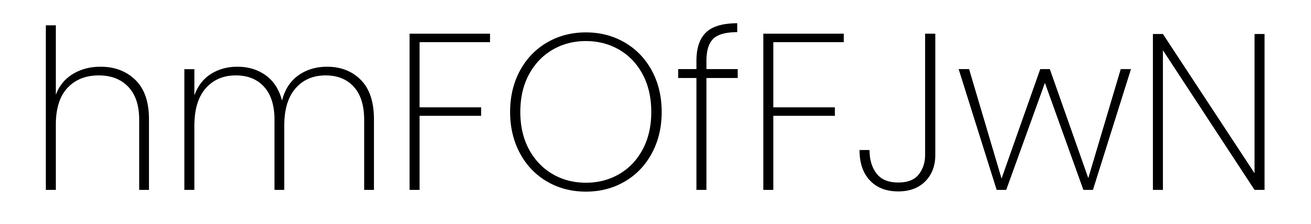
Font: Poppins-ExtraLight